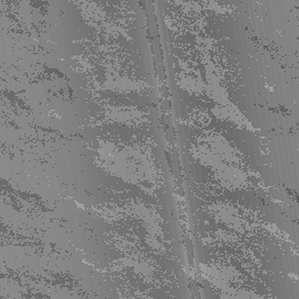
Label: frost